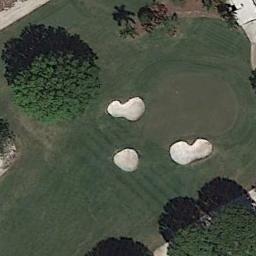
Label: golf_course